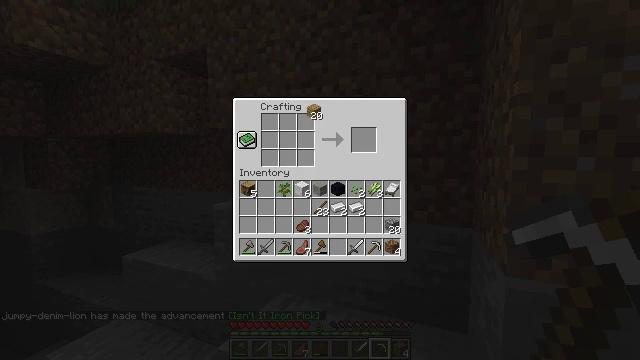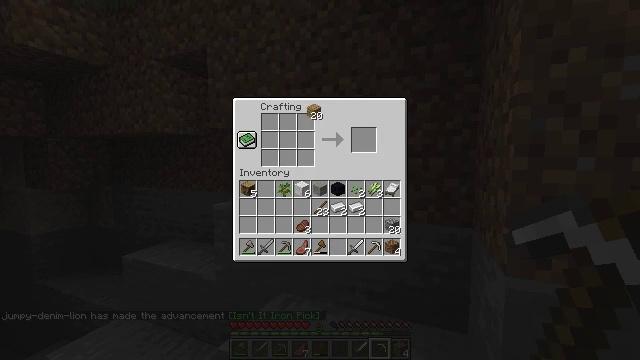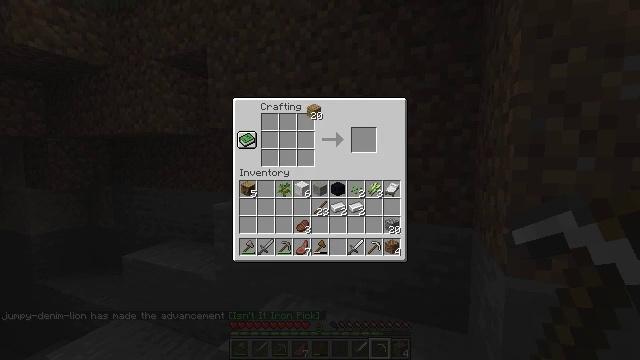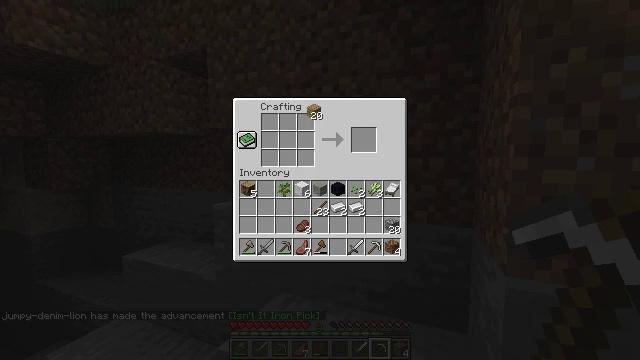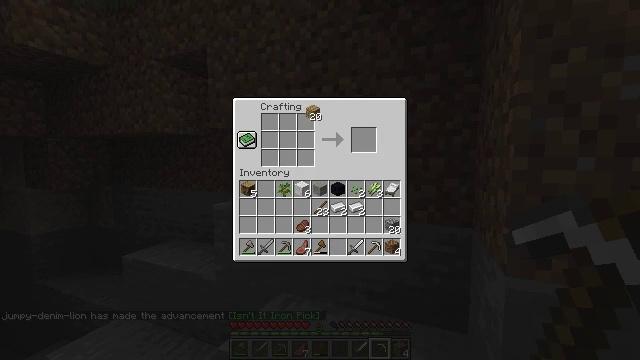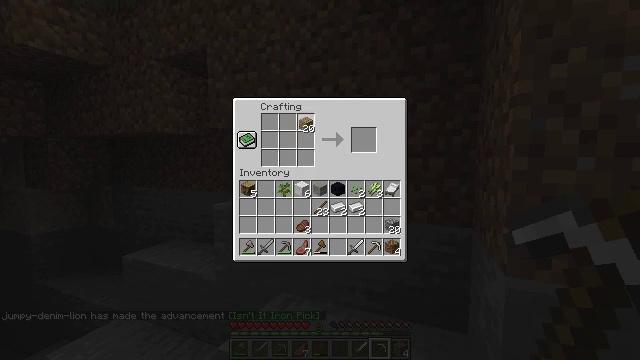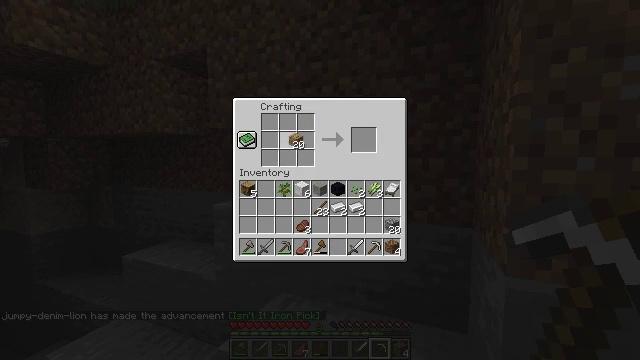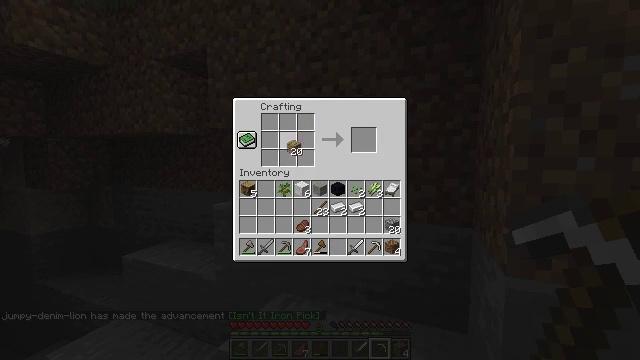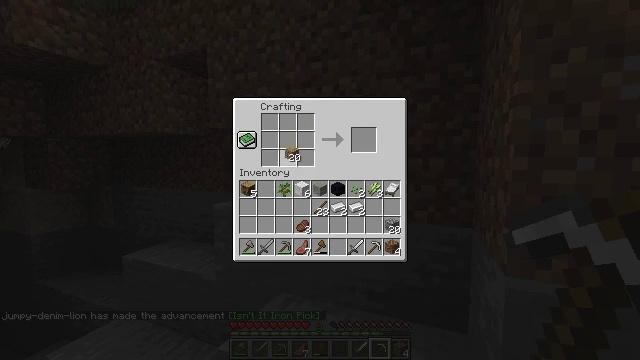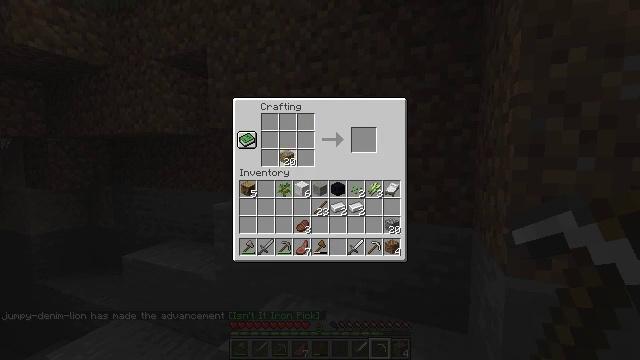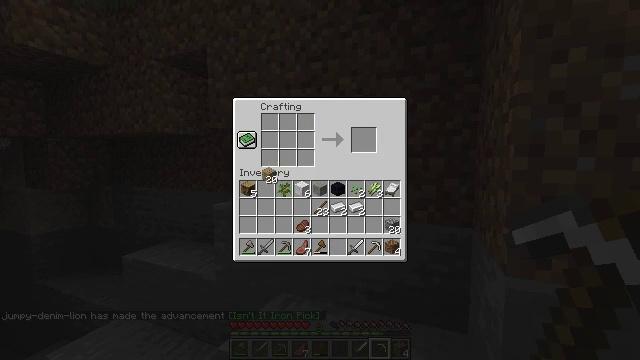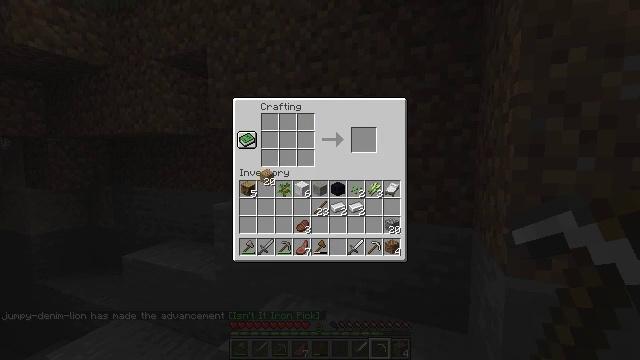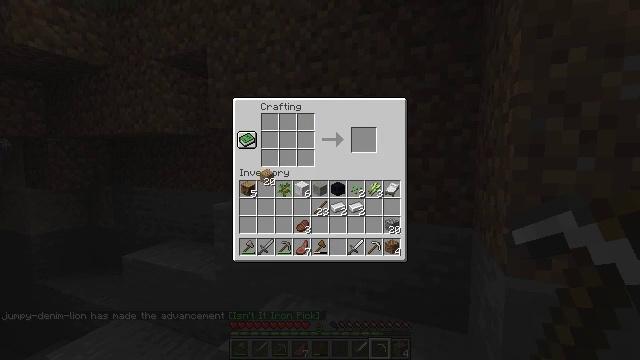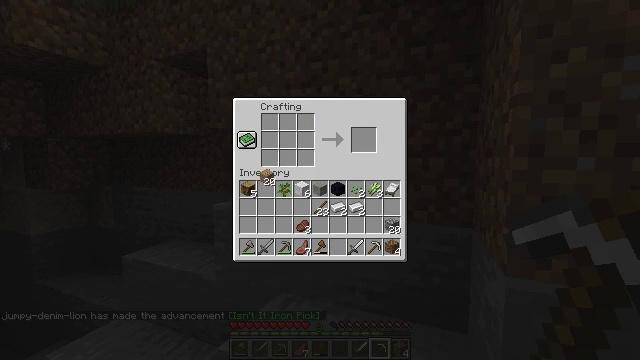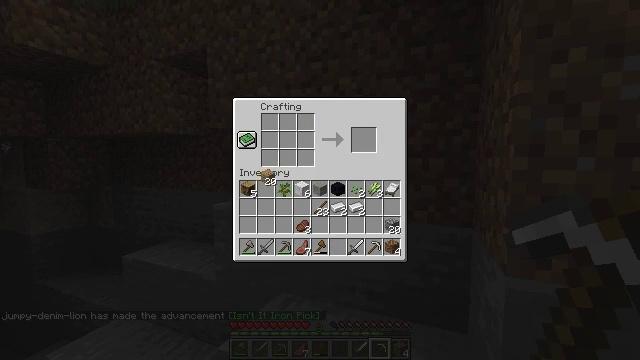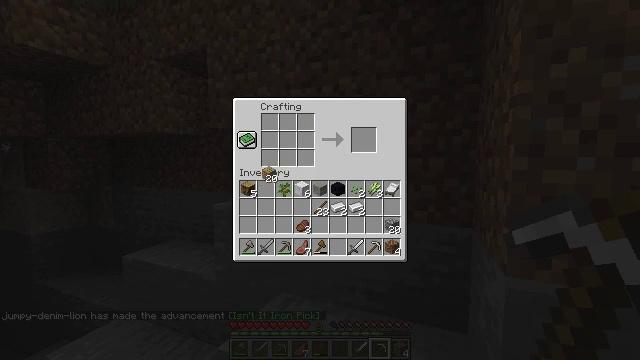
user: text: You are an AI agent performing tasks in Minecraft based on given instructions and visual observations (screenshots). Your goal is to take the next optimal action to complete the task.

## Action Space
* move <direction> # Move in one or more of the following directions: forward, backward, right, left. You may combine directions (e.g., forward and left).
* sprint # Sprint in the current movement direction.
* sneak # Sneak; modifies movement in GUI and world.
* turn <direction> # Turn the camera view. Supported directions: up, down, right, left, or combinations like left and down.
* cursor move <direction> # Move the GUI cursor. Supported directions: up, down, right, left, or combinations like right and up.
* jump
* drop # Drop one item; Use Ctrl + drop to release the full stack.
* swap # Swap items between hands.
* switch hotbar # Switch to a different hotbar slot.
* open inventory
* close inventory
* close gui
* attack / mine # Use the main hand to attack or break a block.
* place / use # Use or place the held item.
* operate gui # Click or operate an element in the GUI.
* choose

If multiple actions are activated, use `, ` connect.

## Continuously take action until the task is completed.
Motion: motion action
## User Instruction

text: Use the crafting table to make a shield.
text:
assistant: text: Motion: no_op
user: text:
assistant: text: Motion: no_op
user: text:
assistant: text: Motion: no_op
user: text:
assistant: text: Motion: no_op
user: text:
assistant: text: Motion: no_op
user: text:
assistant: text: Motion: no_op
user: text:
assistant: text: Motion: cursor move left and down
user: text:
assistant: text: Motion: cursor move left and down
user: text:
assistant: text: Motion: no_op
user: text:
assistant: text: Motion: no_op
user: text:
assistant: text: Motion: no_op
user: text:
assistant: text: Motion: cursor move left and down
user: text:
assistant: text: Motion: no_op
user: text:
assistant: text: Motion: no_op
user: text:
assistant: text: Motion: no_op
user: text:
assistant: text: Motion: no_op
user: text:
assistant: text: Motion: no_op
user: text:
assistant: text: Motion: no_op
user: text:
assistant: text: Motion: no_op
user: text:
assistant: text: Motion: no_op
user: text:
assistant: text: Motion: no_op
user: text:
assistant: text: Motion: no_op
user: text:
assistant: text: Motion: no_op
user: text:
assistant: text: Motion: no_op
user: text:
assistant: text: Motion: no_op
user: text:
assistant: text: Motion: no_op
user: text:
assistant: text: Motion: no_op
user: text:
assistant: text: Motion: no_op
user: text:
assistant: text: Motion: no_op
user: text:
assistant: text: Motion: no_op